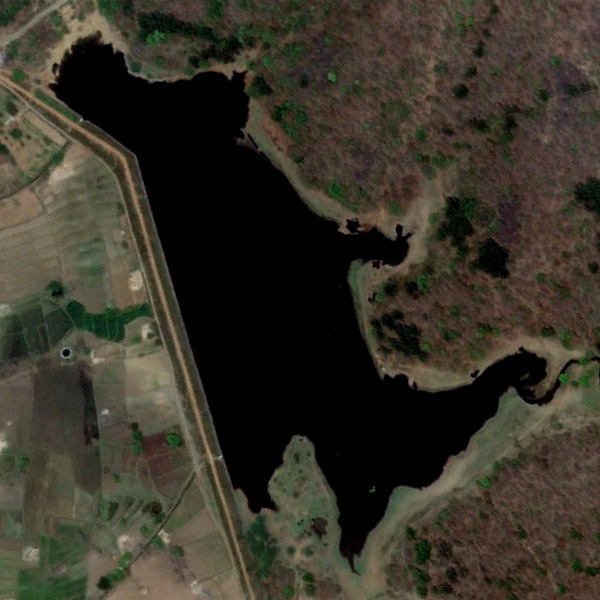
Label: Pond